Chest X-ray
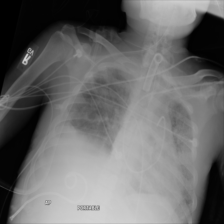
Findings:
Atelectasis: negative
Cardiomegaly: negative
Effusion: negative
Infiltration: negative
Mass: negative
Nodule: negative
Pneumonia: negative
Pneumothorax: negative
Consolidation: negative
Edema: negative
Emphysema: negative
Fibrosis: negative
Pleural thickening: negative
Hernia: negative